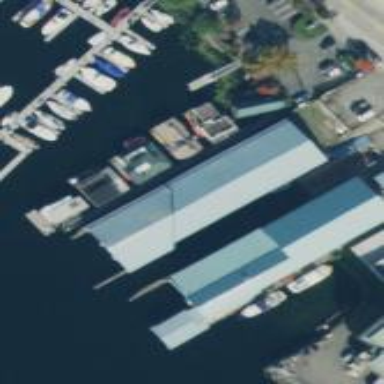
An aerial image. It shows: Boathouse with gabled roof oriented along the structure.